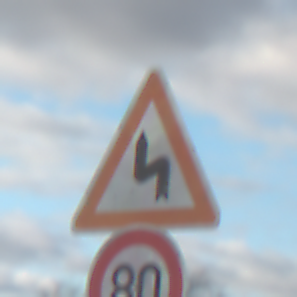
Verkehrszeichen: DoppelkurveZunaechstLinks
Zusatzzeichen unten: Geschwindigkeit80
Umgebung: Outdoor, RoadRail
Tageszeit: SunriseSunset
Wetter: PartlyCloudy
Licht: Natural
Jahreszeit: NotSpecified
Kontrast: LowContrast